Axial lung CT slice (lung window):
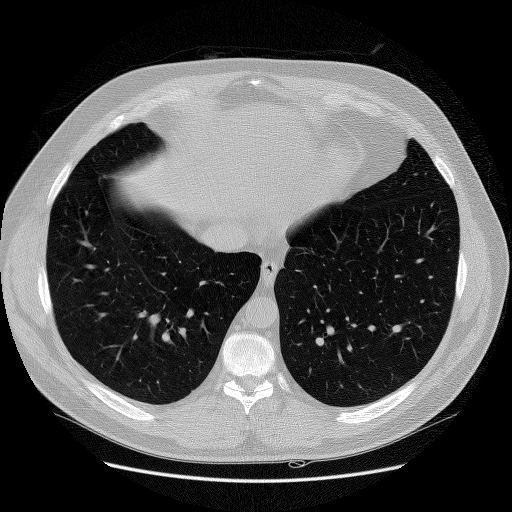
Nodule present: no